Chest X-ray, PA view. Patient: 66 years old, sex M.
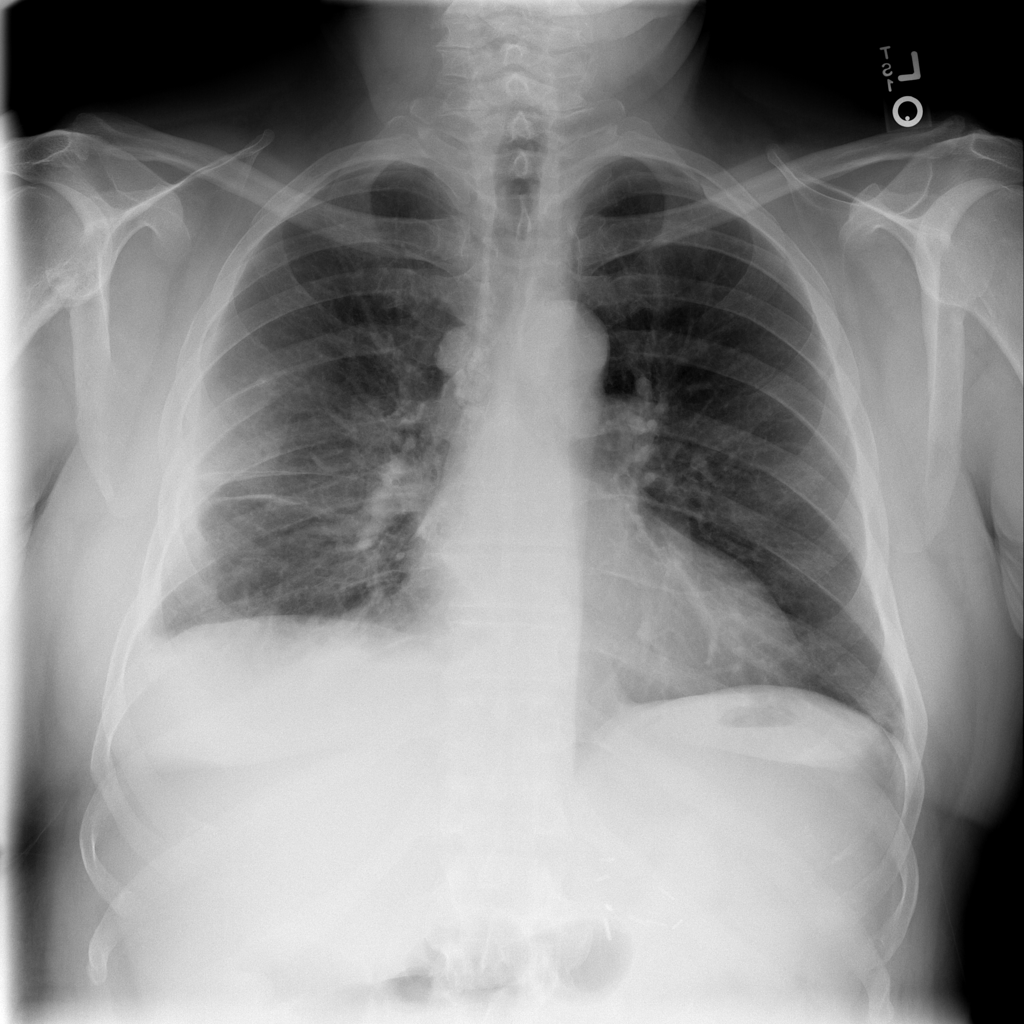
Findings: Effusion, Pleural_Thickening